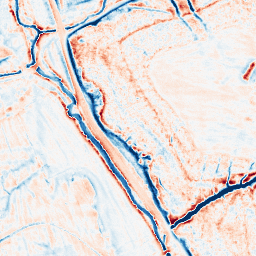
Category: edge_preserving
Decomposition family: anisotropic_diffusion
Decomposition parameters: iterations: 50
kappa: 10
gamma: 0.1
Upsampling method: quintic
Upsampling parameters: scale: 2
Upsampling scale: 2